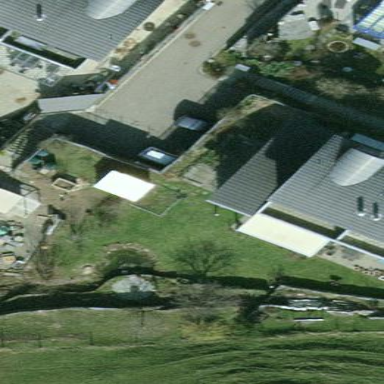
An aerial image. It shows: Semidetached house with skillion roof.